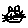
Label: cat